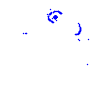
Particle: proton